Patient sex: F
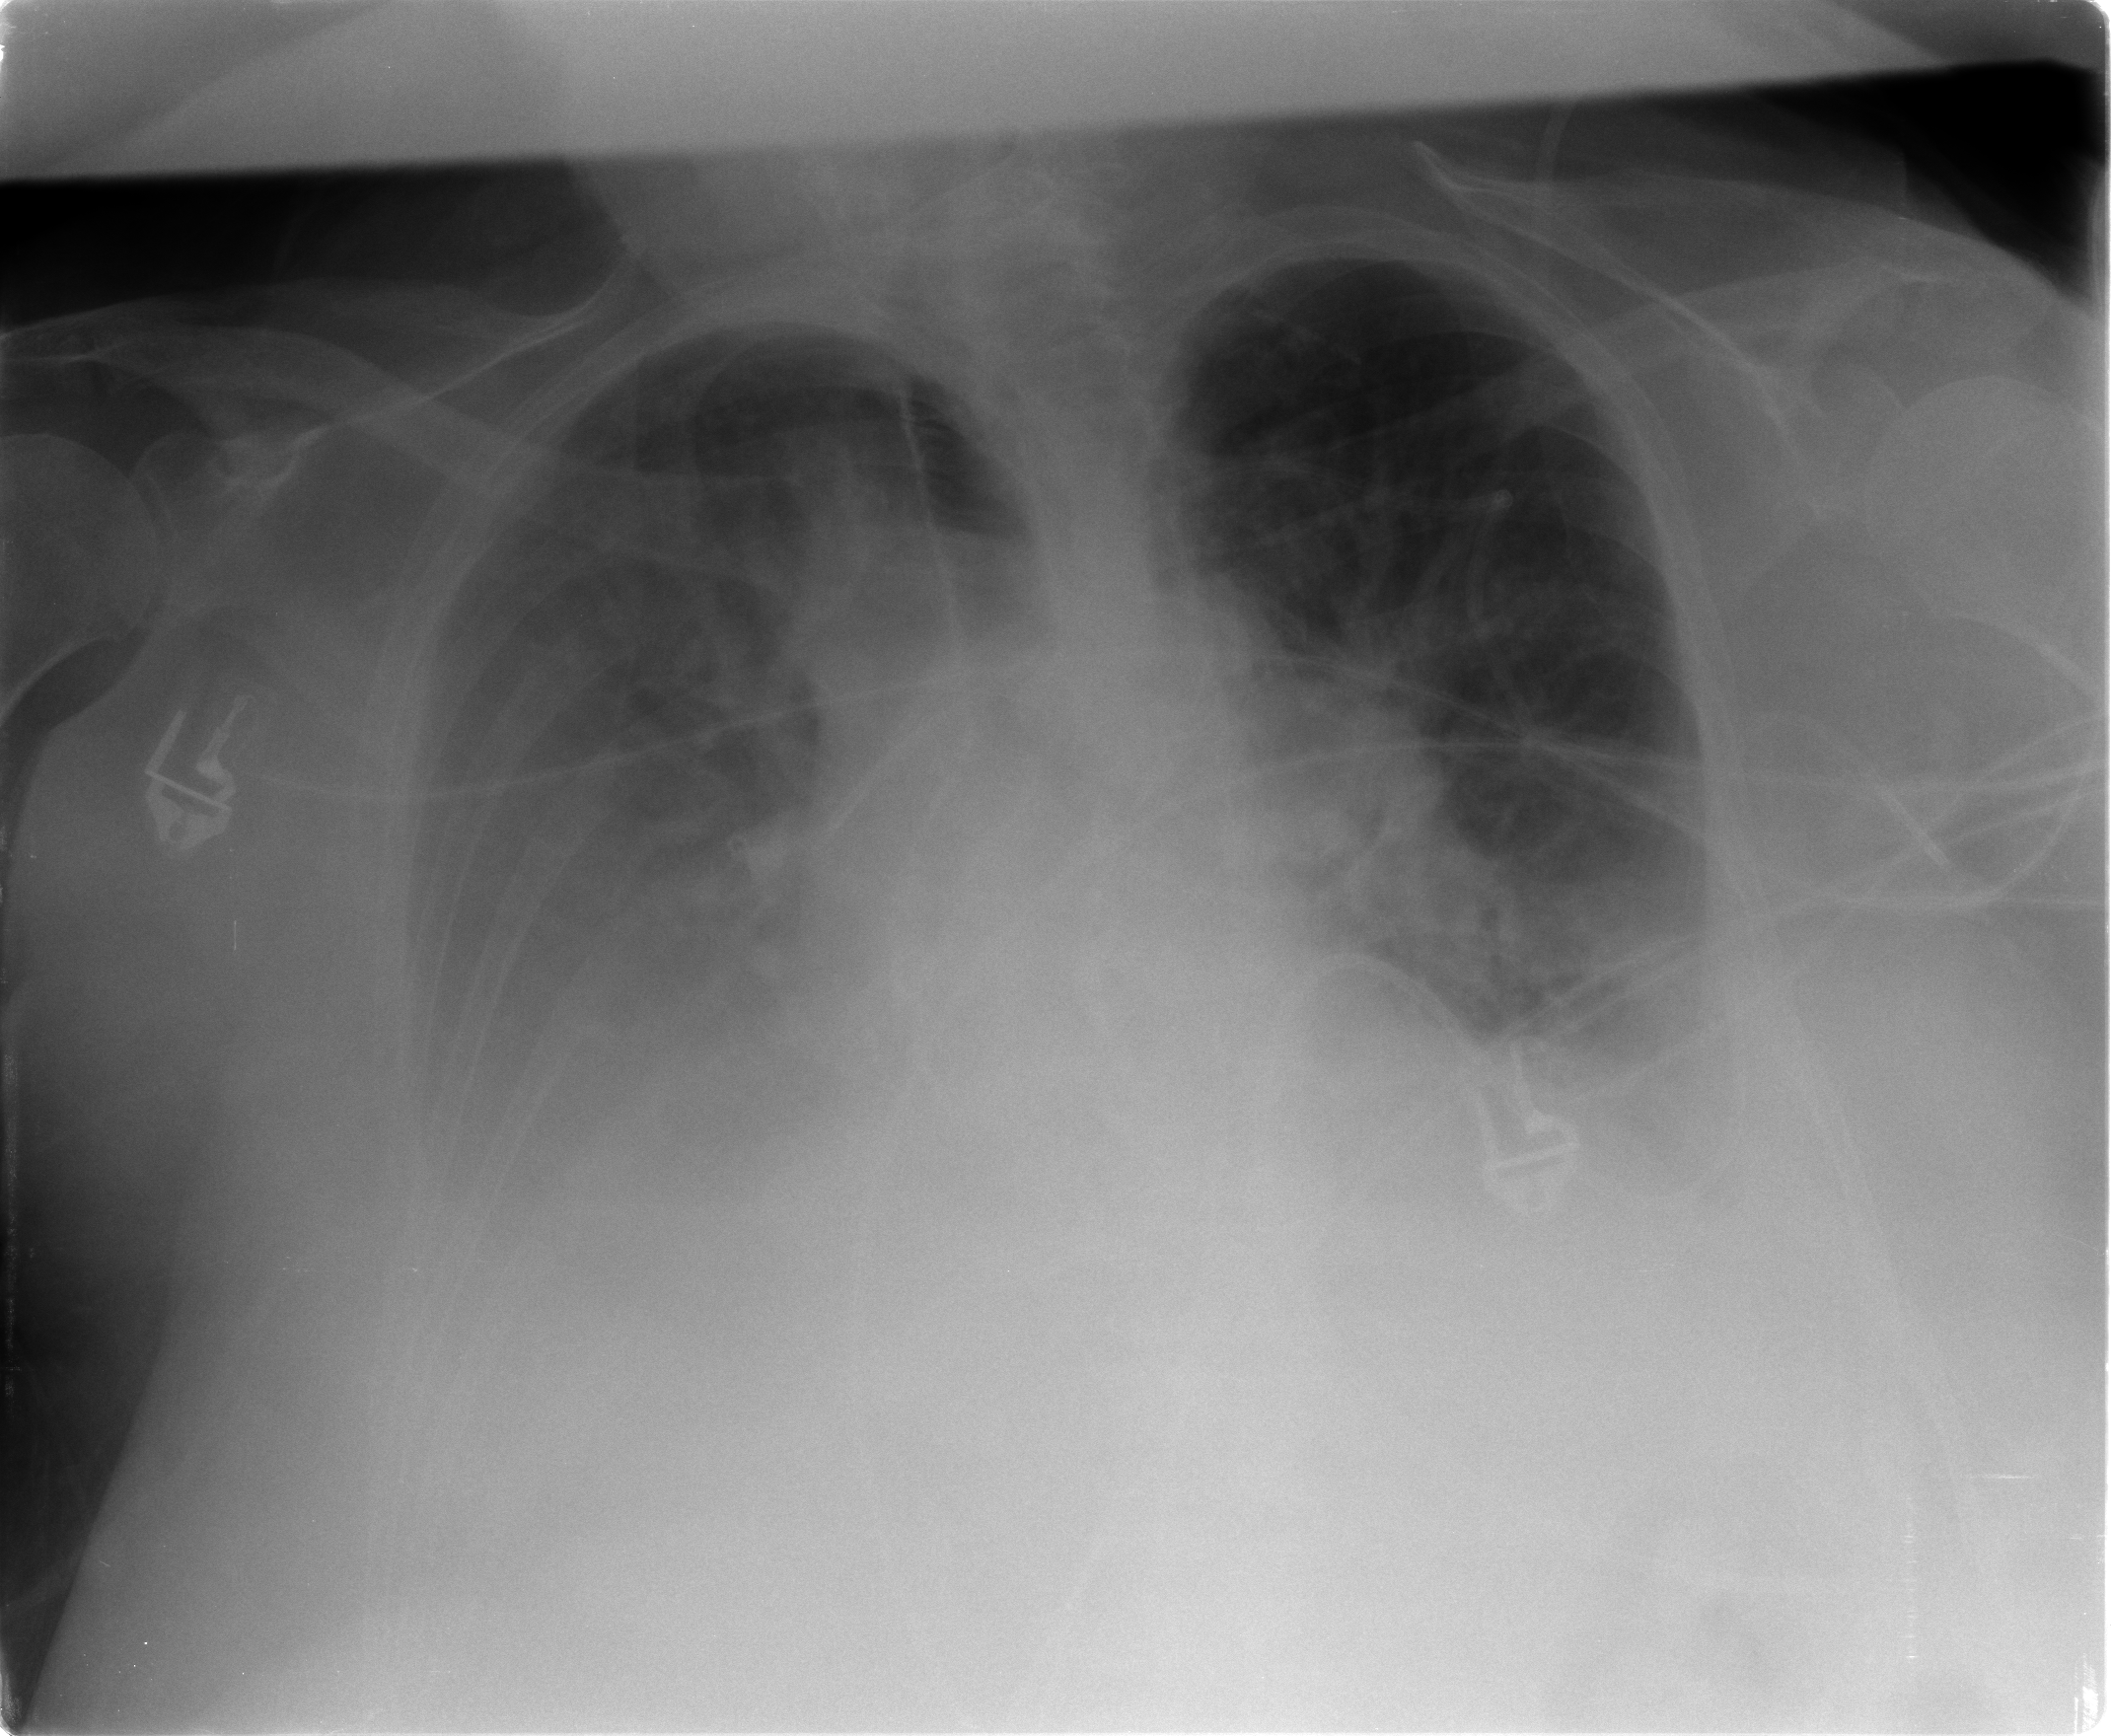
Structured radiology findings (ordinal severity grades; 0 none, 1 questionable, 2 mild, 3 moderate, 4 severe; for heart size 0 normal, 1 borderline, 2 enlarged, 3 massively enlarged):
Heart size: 2
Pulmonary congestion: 3
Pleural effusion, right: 2
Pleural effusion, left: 3
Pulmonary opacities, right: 2
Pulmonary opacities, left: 2
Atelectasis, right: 3
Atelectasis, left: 3